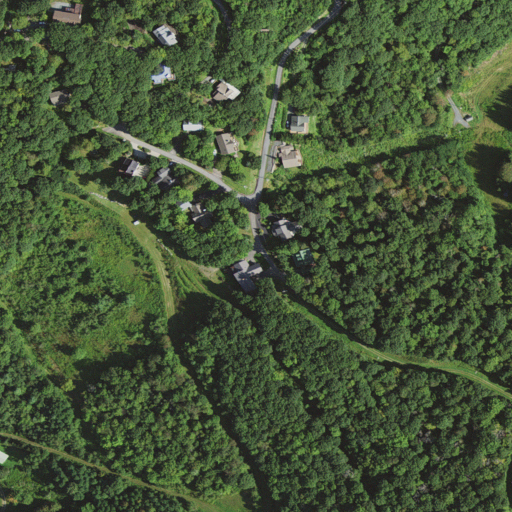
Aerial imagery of gap in North Carolina named Hanging Rock Gap containing deciduous forest, open development, mixed forest, grassland, shrub, and low intensity development